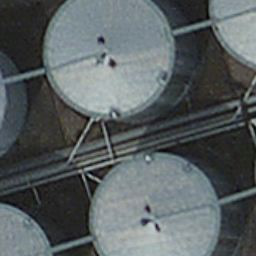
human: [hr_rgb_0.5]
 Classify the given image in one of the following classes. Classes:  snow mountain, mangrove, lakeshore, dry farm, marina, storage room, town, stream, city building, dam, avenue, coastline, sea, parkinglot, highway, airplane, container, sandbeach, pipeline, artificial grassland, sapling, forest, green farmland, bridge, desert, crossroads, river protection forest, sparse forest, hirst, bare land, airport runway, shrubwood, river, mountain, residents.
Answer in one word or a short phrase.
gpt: storage room